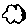
Label: cloud